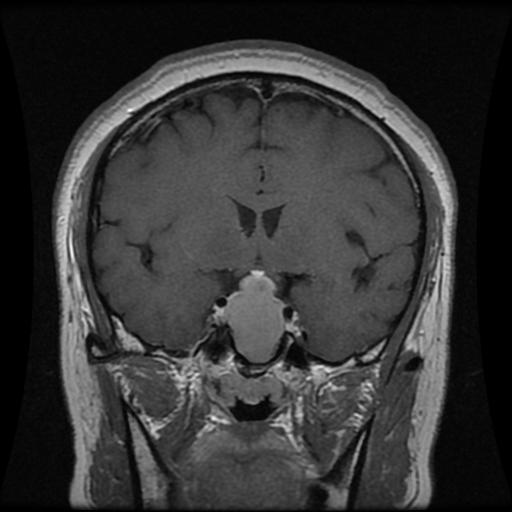
Label: pituitary